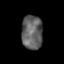
Tissue: lung
Cell type: Fibroblasts
Senescence score: 0.6194
Nuclear area (px): 704
Mean DAPI intensity: 96.523